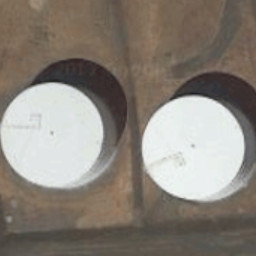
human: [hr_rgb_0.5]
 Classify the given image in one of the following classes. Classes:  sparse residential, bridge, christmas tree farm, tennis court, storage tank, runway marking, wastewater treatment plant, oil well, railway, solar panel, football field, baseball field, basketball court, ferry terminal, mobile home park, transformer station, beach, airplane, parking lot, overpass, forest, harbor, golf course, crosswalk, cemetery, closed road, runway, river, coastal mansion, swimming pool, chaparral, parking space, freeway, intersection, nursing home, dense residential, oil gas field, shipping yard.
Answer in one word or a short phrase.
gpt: storage tank